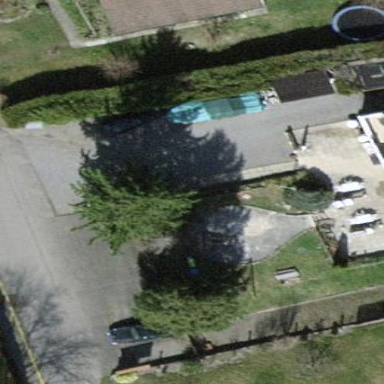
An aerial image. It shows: Parking area.